Field crop: tomato
Growth stage: 1
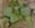
Species: solanum